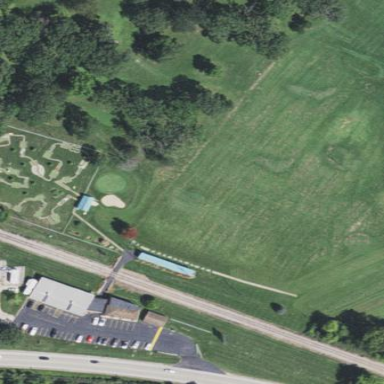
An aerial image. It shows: Grassy area designated as golf driving range pitch.